Question: I am trying to center 2 input text into my mobile web page.

'''
<div class="servers">
<input type="text" name="text-basic" id="text-basic" value="dfrferf" class="btn_private_server">
<input type="text" name="text-basic" id="text-basic" value="gtgtrgrt" class="btn_public_server">
</div>
'''
I don't know how to do it.
'''
.servers {
display: table-caption;
margin: 40px;
}
#text-basic {
font-weight: bold;
font-size: 16px;
}
'''
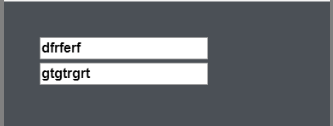
Answer: '''
.servers {
width: 50%;
margin: 0 auto;
}
'''